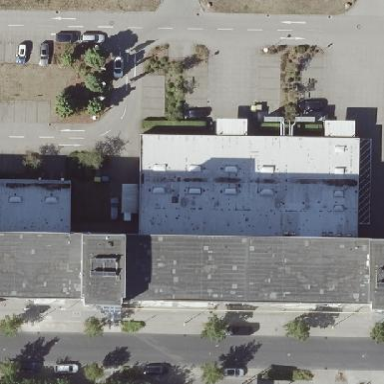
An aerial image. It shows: Part of building.